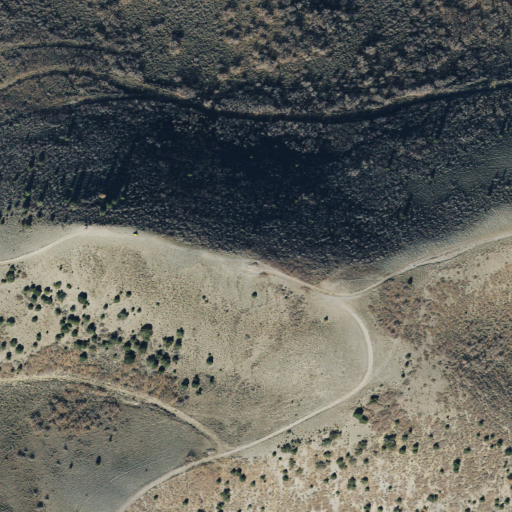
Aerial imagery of mountain in Utah named Eagle Hill containing shrub, evergreen forest, and deciduous forest